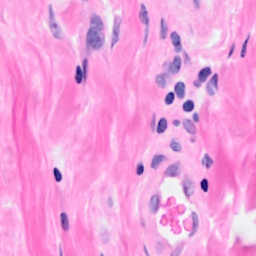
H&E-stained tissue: Breast